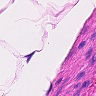
Metastatic tissue present: no